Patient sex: F
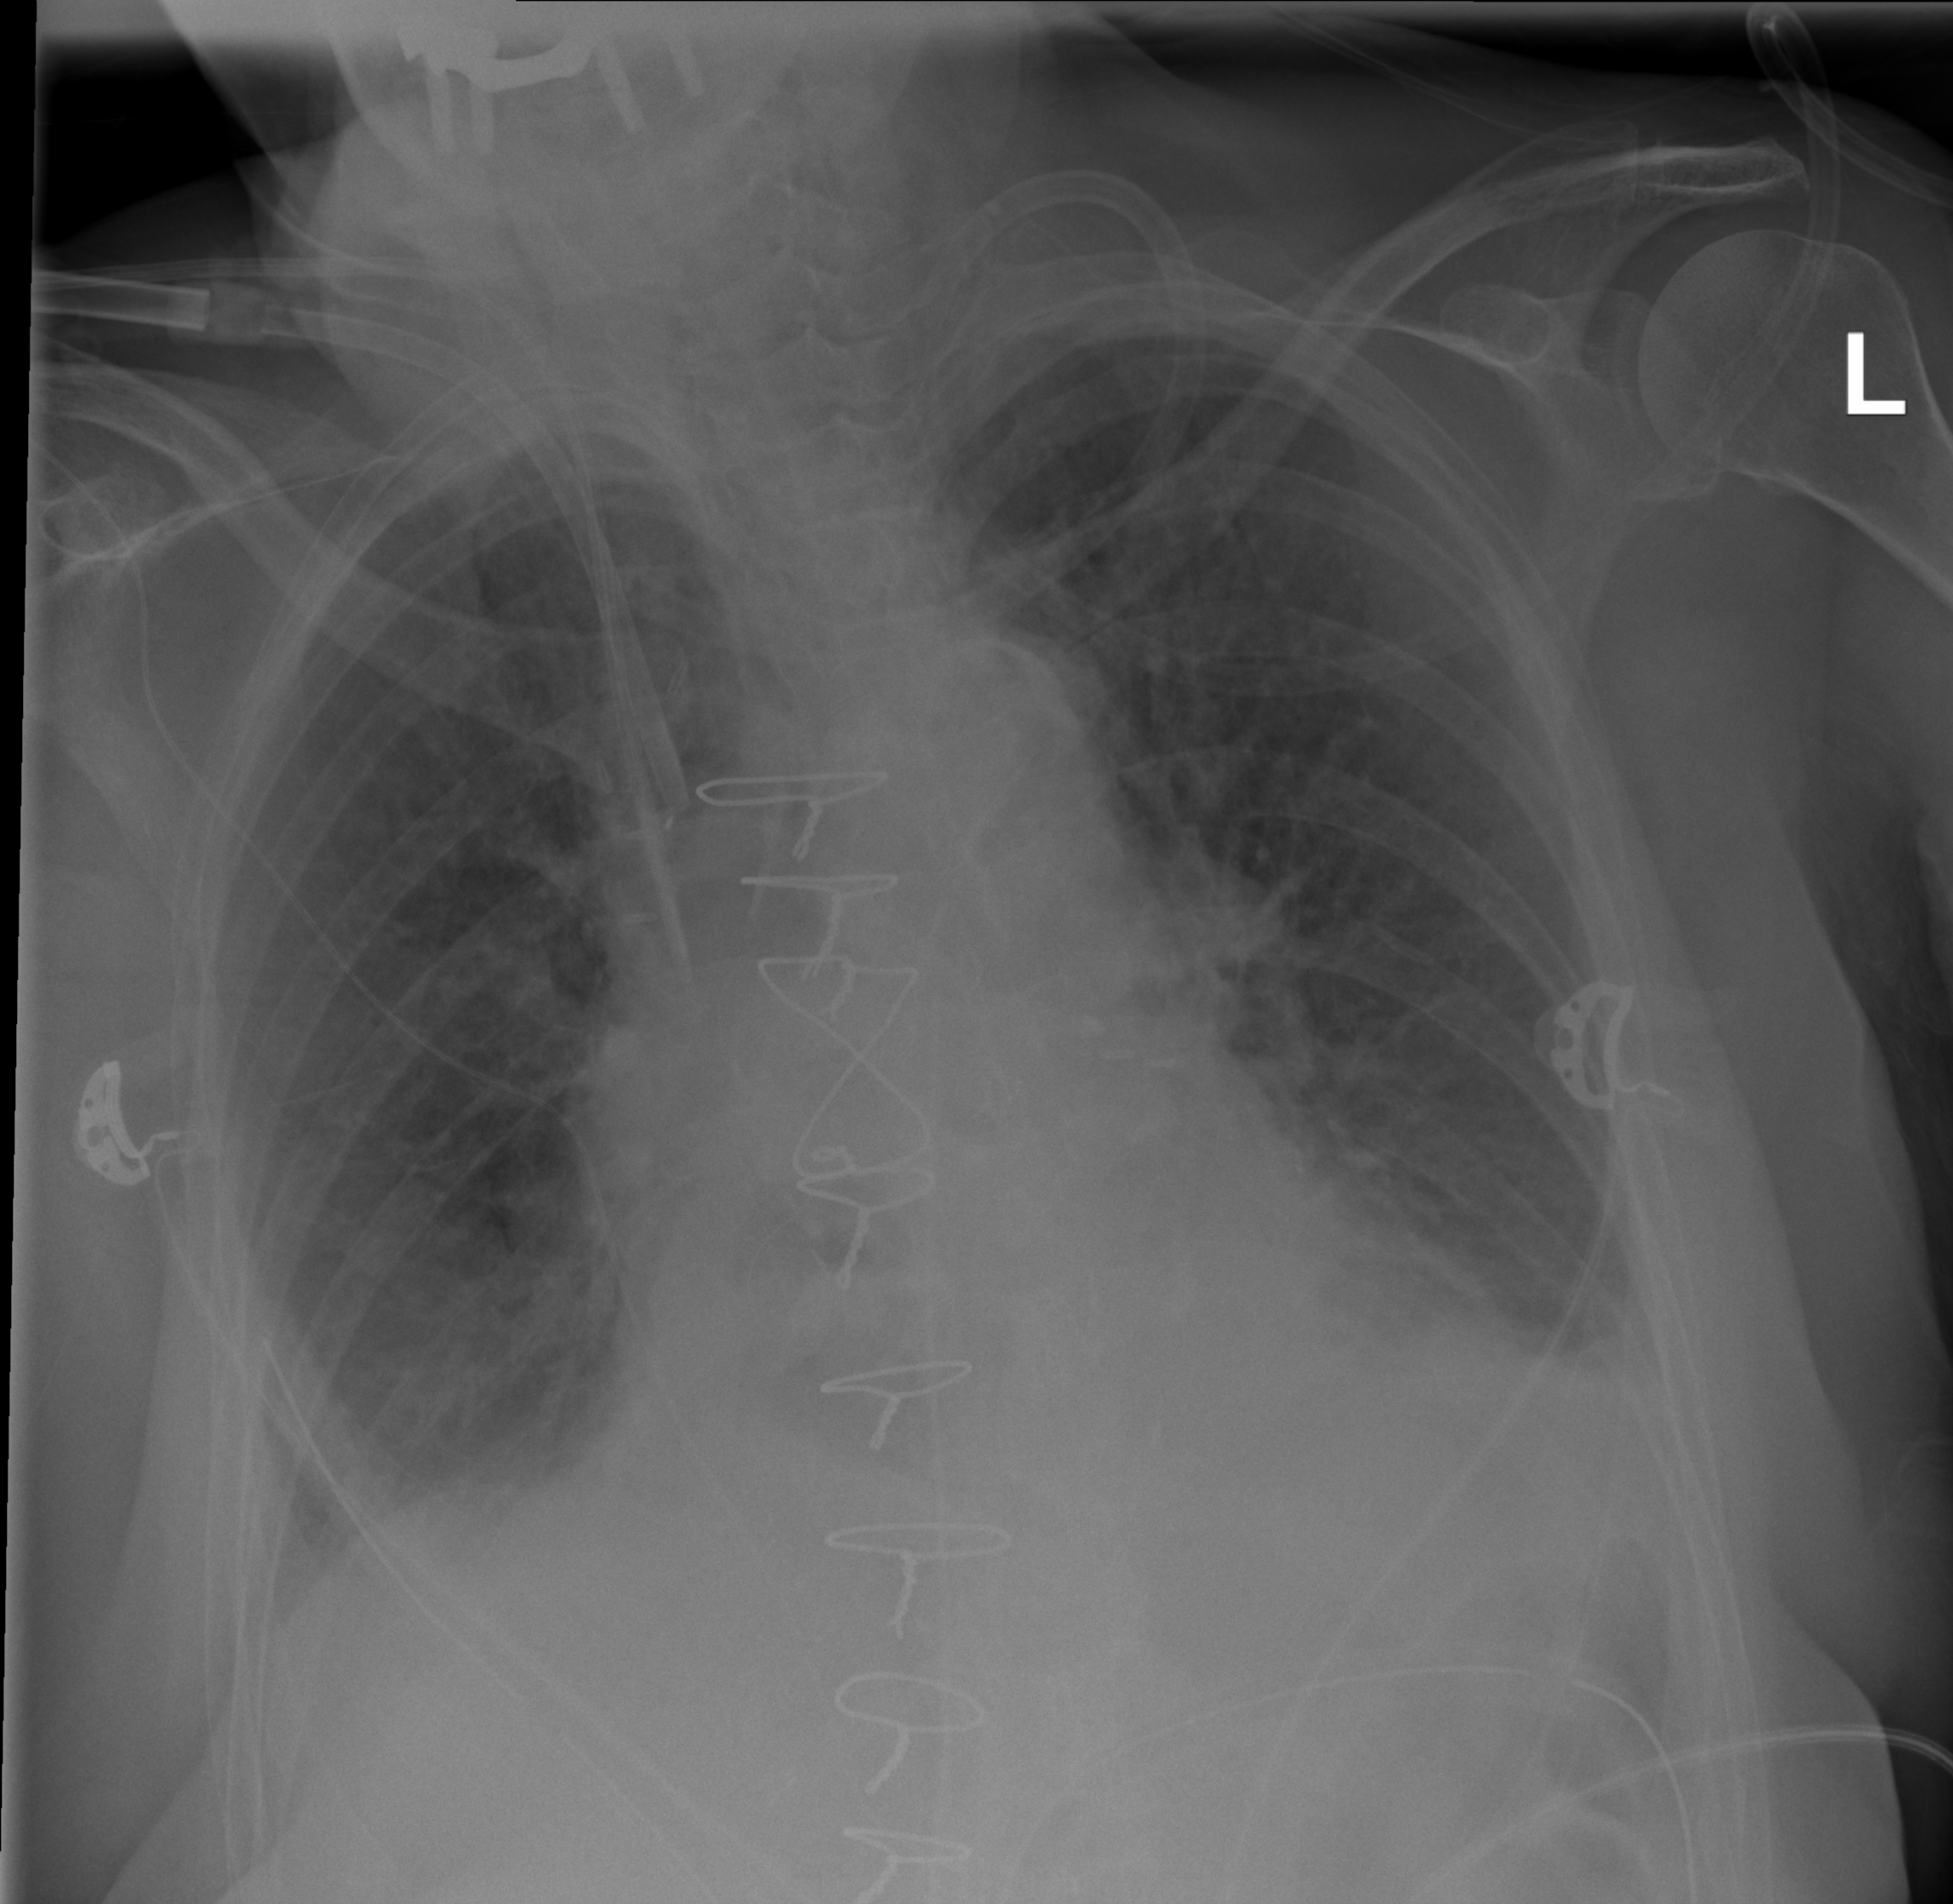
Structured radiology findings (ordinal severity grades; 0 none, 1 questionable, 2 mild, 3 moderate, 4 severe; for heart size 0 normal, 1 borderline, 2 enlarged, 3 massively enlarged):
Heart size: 0
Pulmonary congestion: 2
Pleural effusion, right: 2
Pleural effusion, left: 2
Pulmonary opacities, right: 0
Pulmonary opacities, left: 0
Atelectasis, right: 2
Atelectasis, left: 2